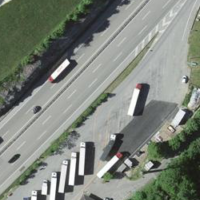
EUNIS habitat code: 57
Species observed at this site:
Buxus sempervirens
Milvus migrans